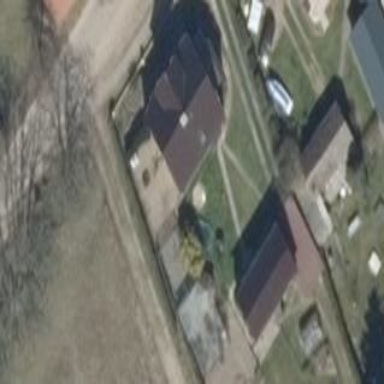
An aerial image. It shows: Simple and straightforward house.